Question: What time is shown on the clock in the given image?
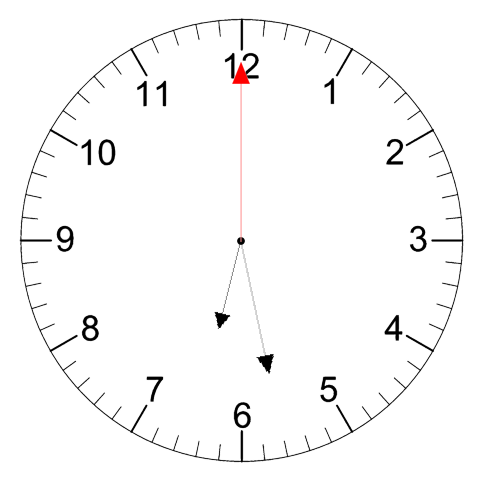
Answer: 06:28:00